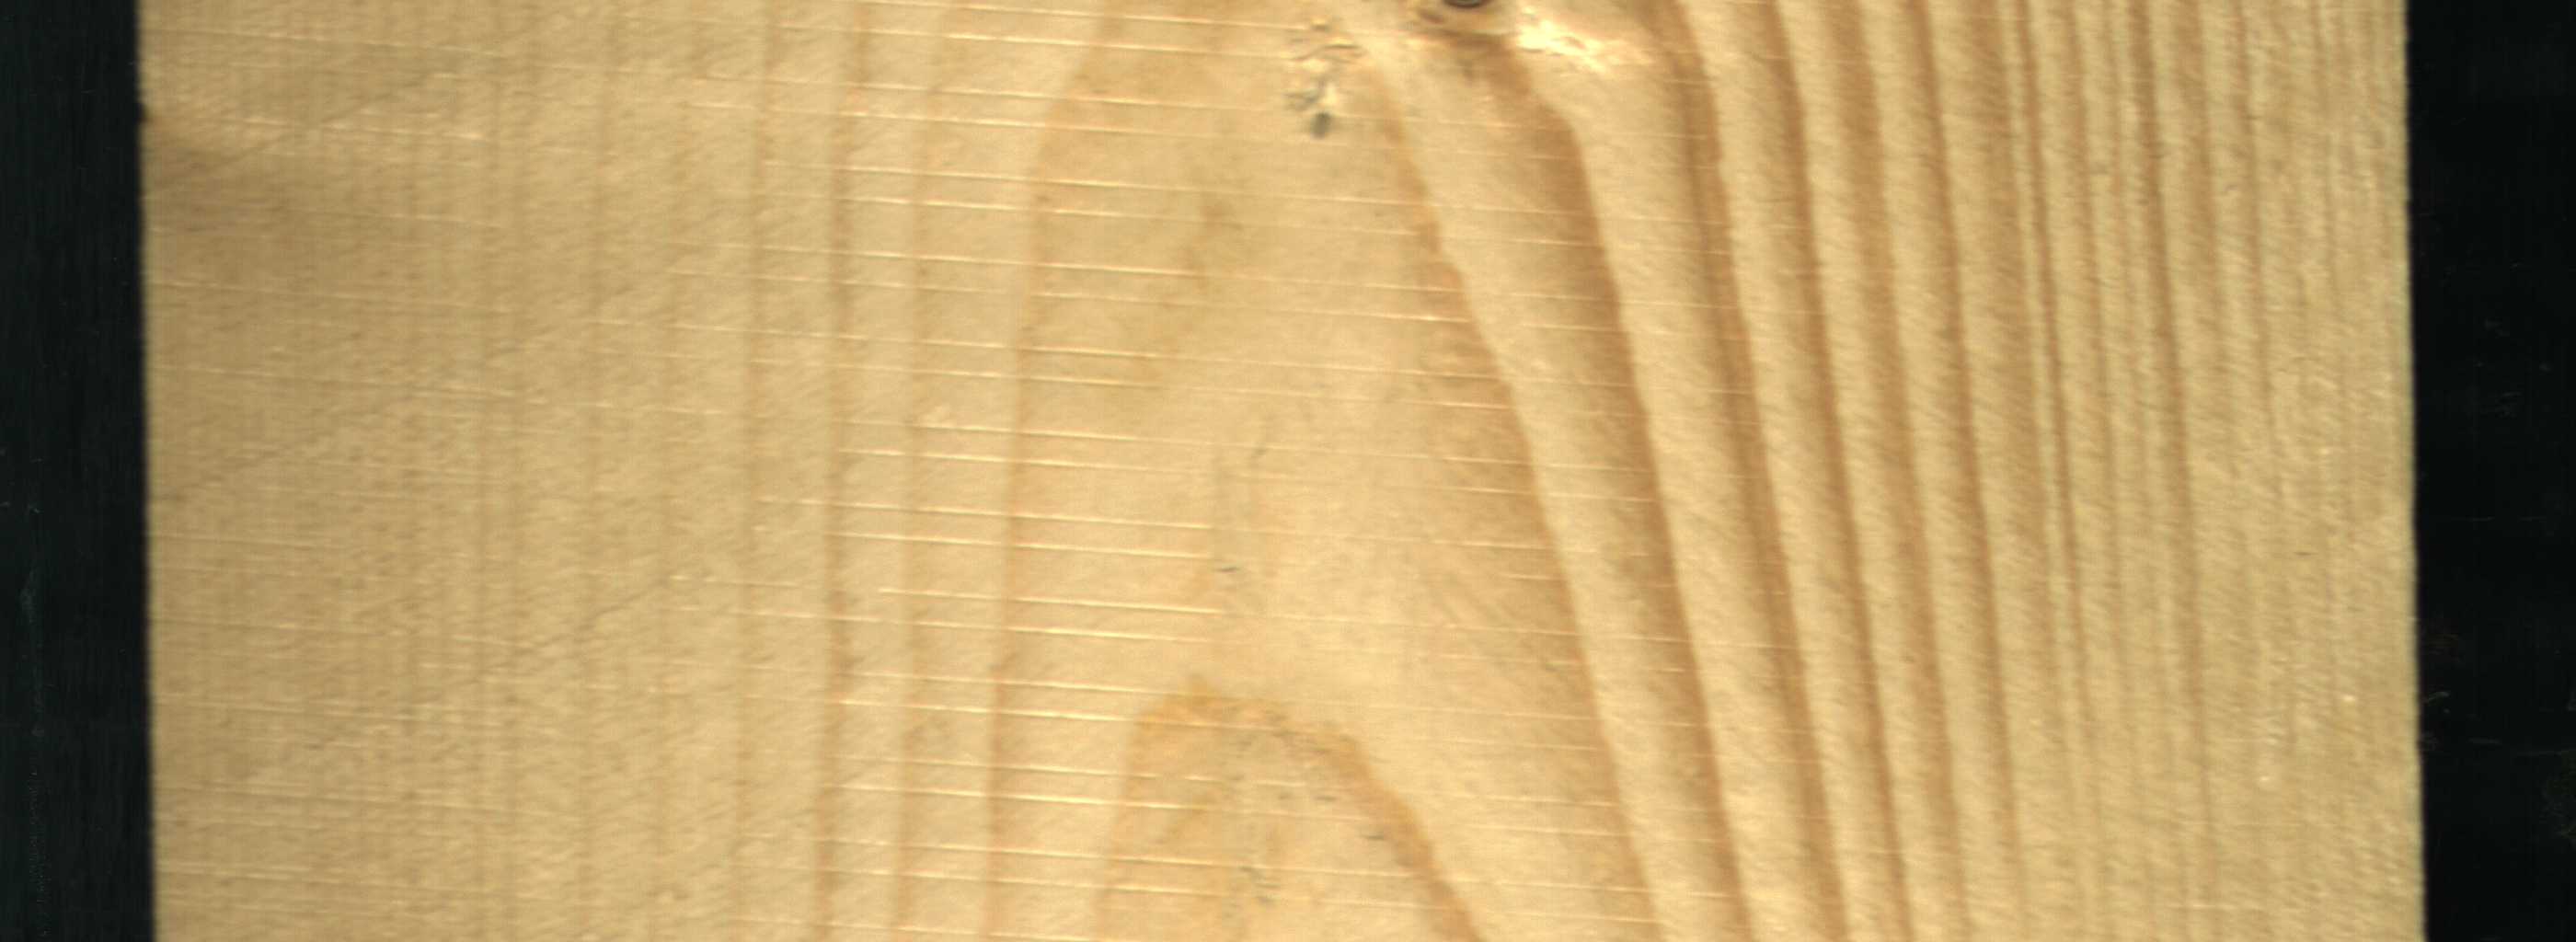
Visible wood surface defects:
Dead_Knot